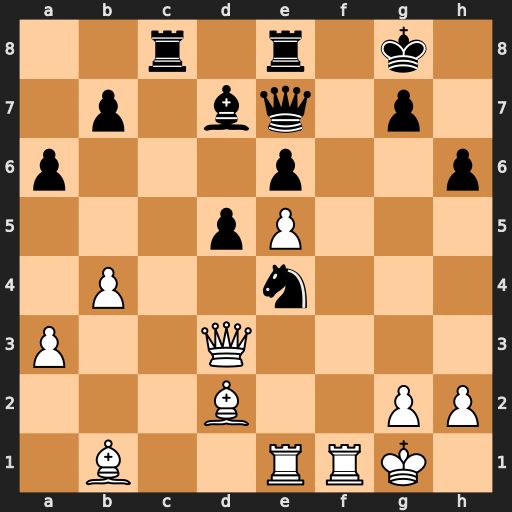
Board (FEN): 2r1r1k1/1p1bq1p1/p3p2p/3pP3/1P2n3/P2Q4/3B2PP/1B2RRK1
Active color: w
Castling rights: -
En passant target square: -
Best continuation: Rxe4 dxe4 Qxe4 g5 Rf6